Field crop: maize
Growth stage: 2
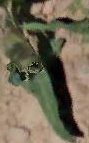
Species: maize